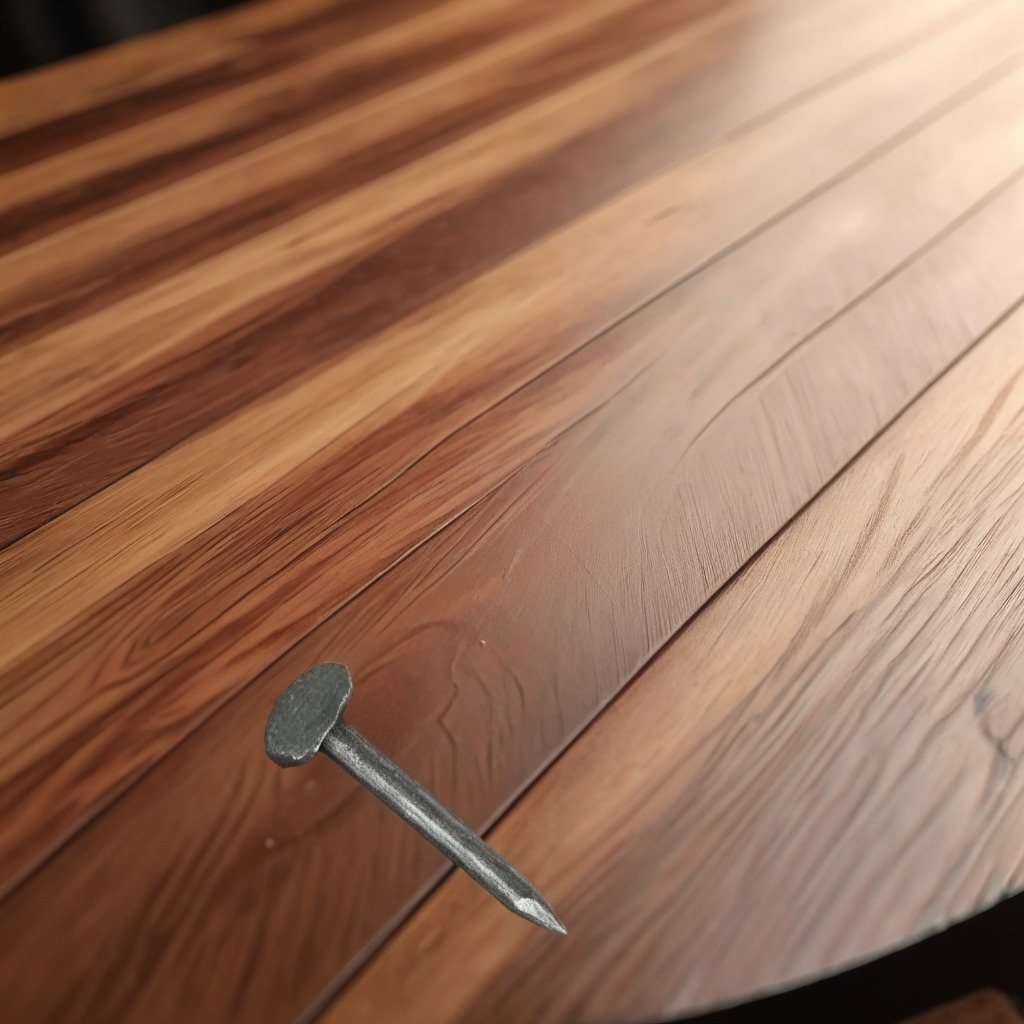
A nail is lying on a wooden table in a carpentry studio.